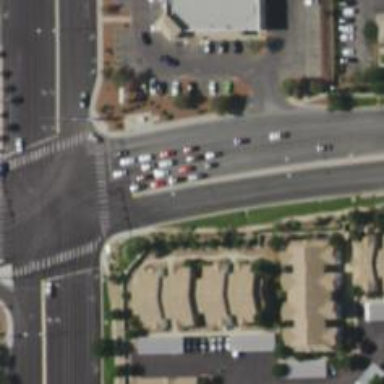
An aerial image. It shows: Solid stop line on the road.